Field crop: maize
Growth stage: 2
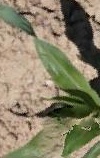
Species: maize